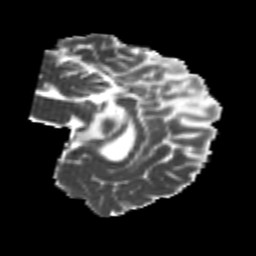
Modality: MD
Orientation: sagittal
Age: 24
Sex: male
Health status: healthy
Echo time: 0.074 s